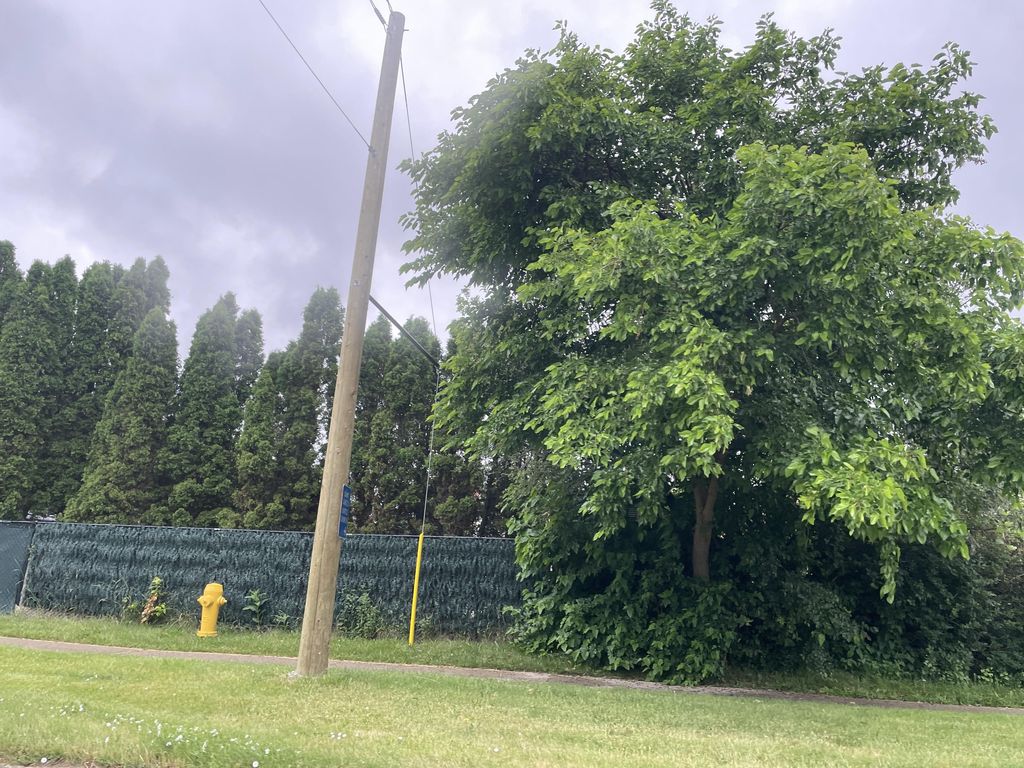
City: kitchener-waterloo